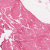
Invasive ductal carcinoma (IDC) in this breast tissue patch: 0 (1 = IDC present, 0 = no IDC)